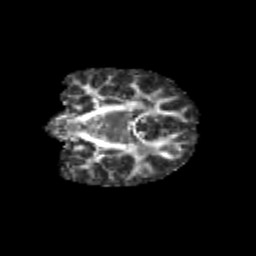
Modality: FA
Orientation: coronal
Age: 9
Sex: female
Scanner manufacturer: siemens
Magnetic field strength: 3 T
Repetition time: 3.8 s
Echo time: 0.07 s